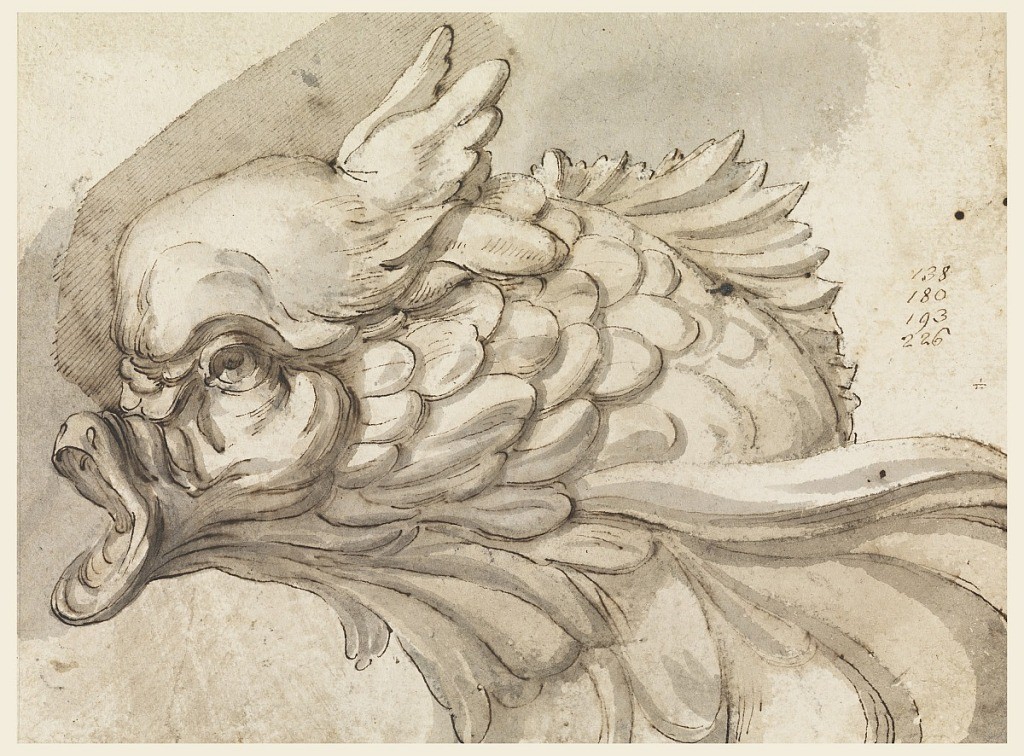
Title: Head of a dolphin
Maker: Filippo Marchionni, Italian, 1732–1805
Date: ca. 1775
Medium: Pen and ink, brush and gray watercolor on paper
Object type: Drawing
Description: Head of a dolphin with an open mouth, turned to the left, looking ferocious.